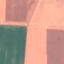
Label: AnnualCrop